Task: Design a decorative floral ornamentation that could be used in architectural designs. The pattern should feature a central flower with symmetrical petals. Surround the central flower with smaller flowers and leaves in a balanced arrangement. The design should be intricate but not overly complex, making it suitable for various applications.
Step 1688:
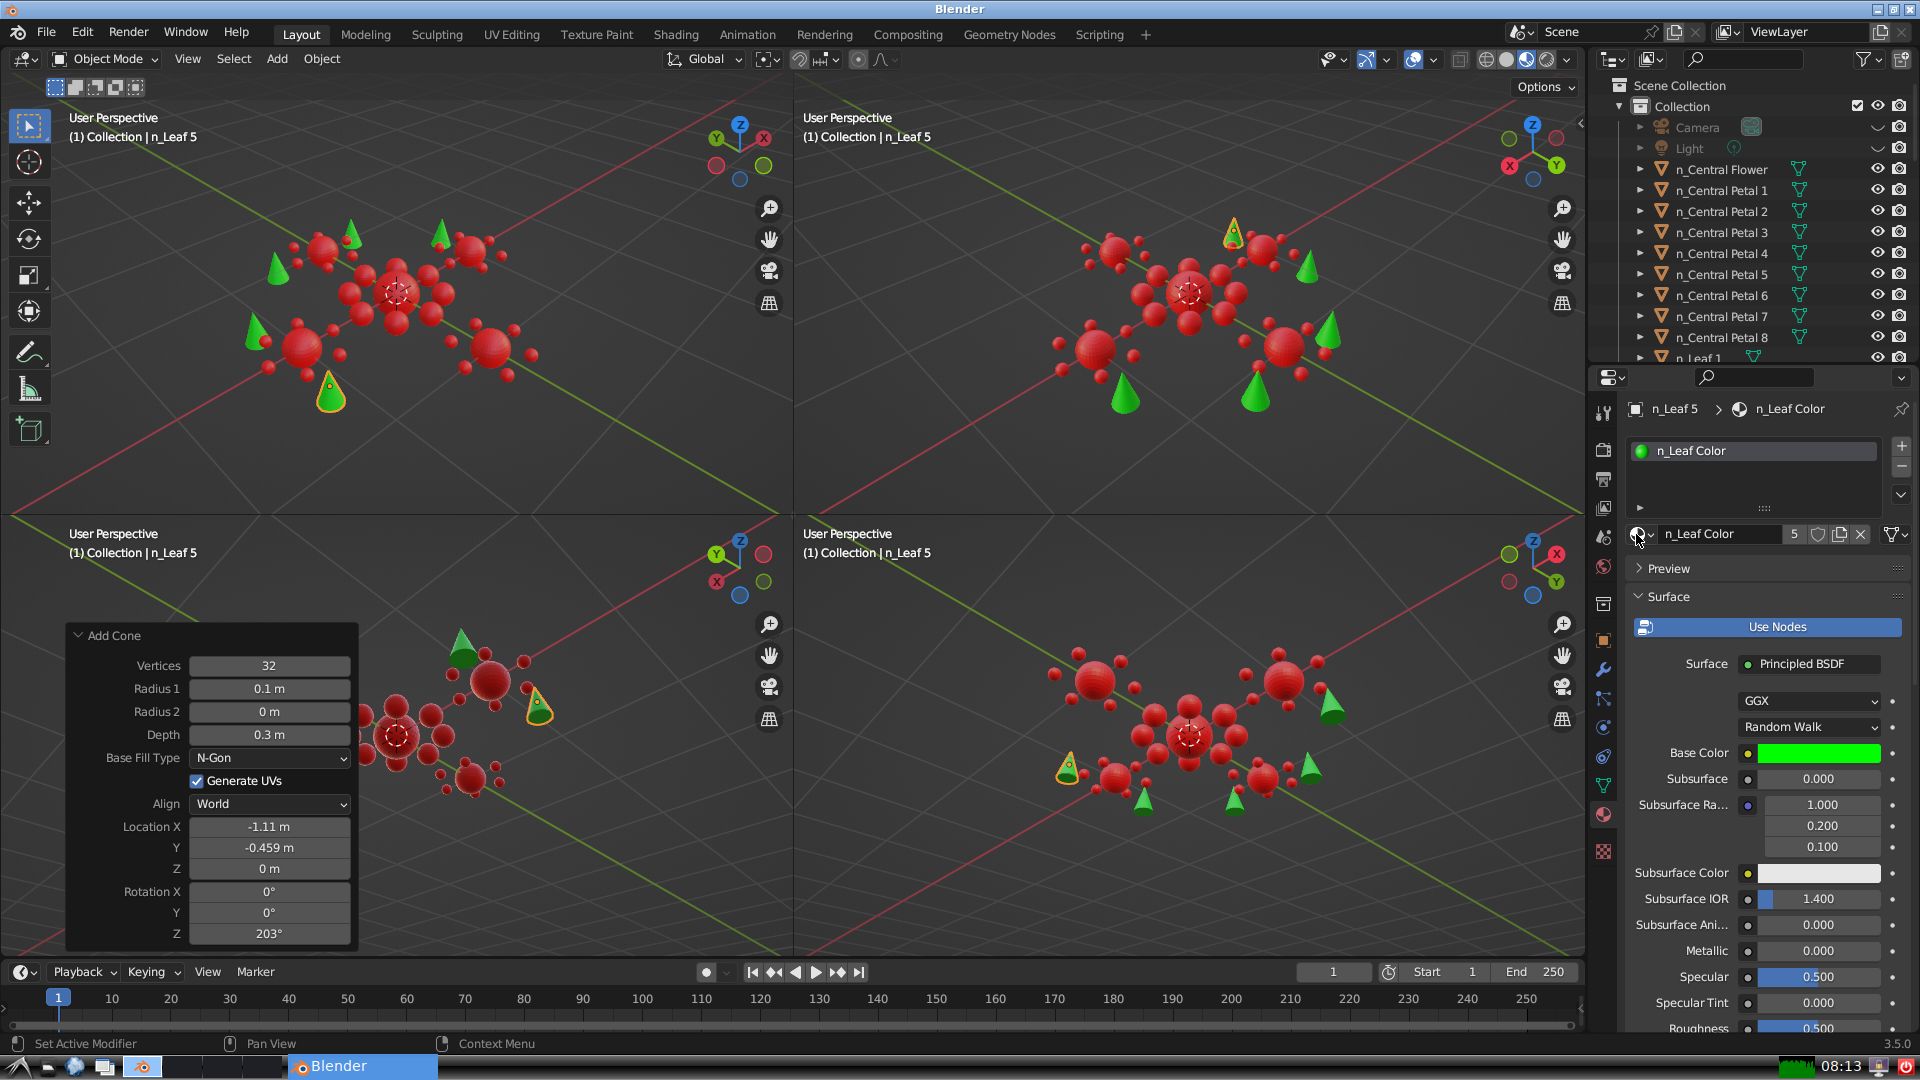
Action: {"mouse_move": [278, 58]}